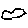
Label: bird